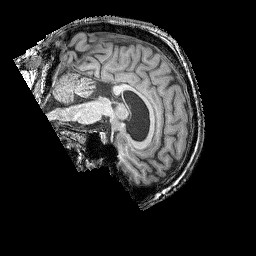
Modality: T1w
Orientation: sagittal
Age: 63
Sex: male
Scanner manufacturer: siemens
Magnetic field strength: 3 T
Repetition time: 2.25 s
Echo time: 0.00415 s